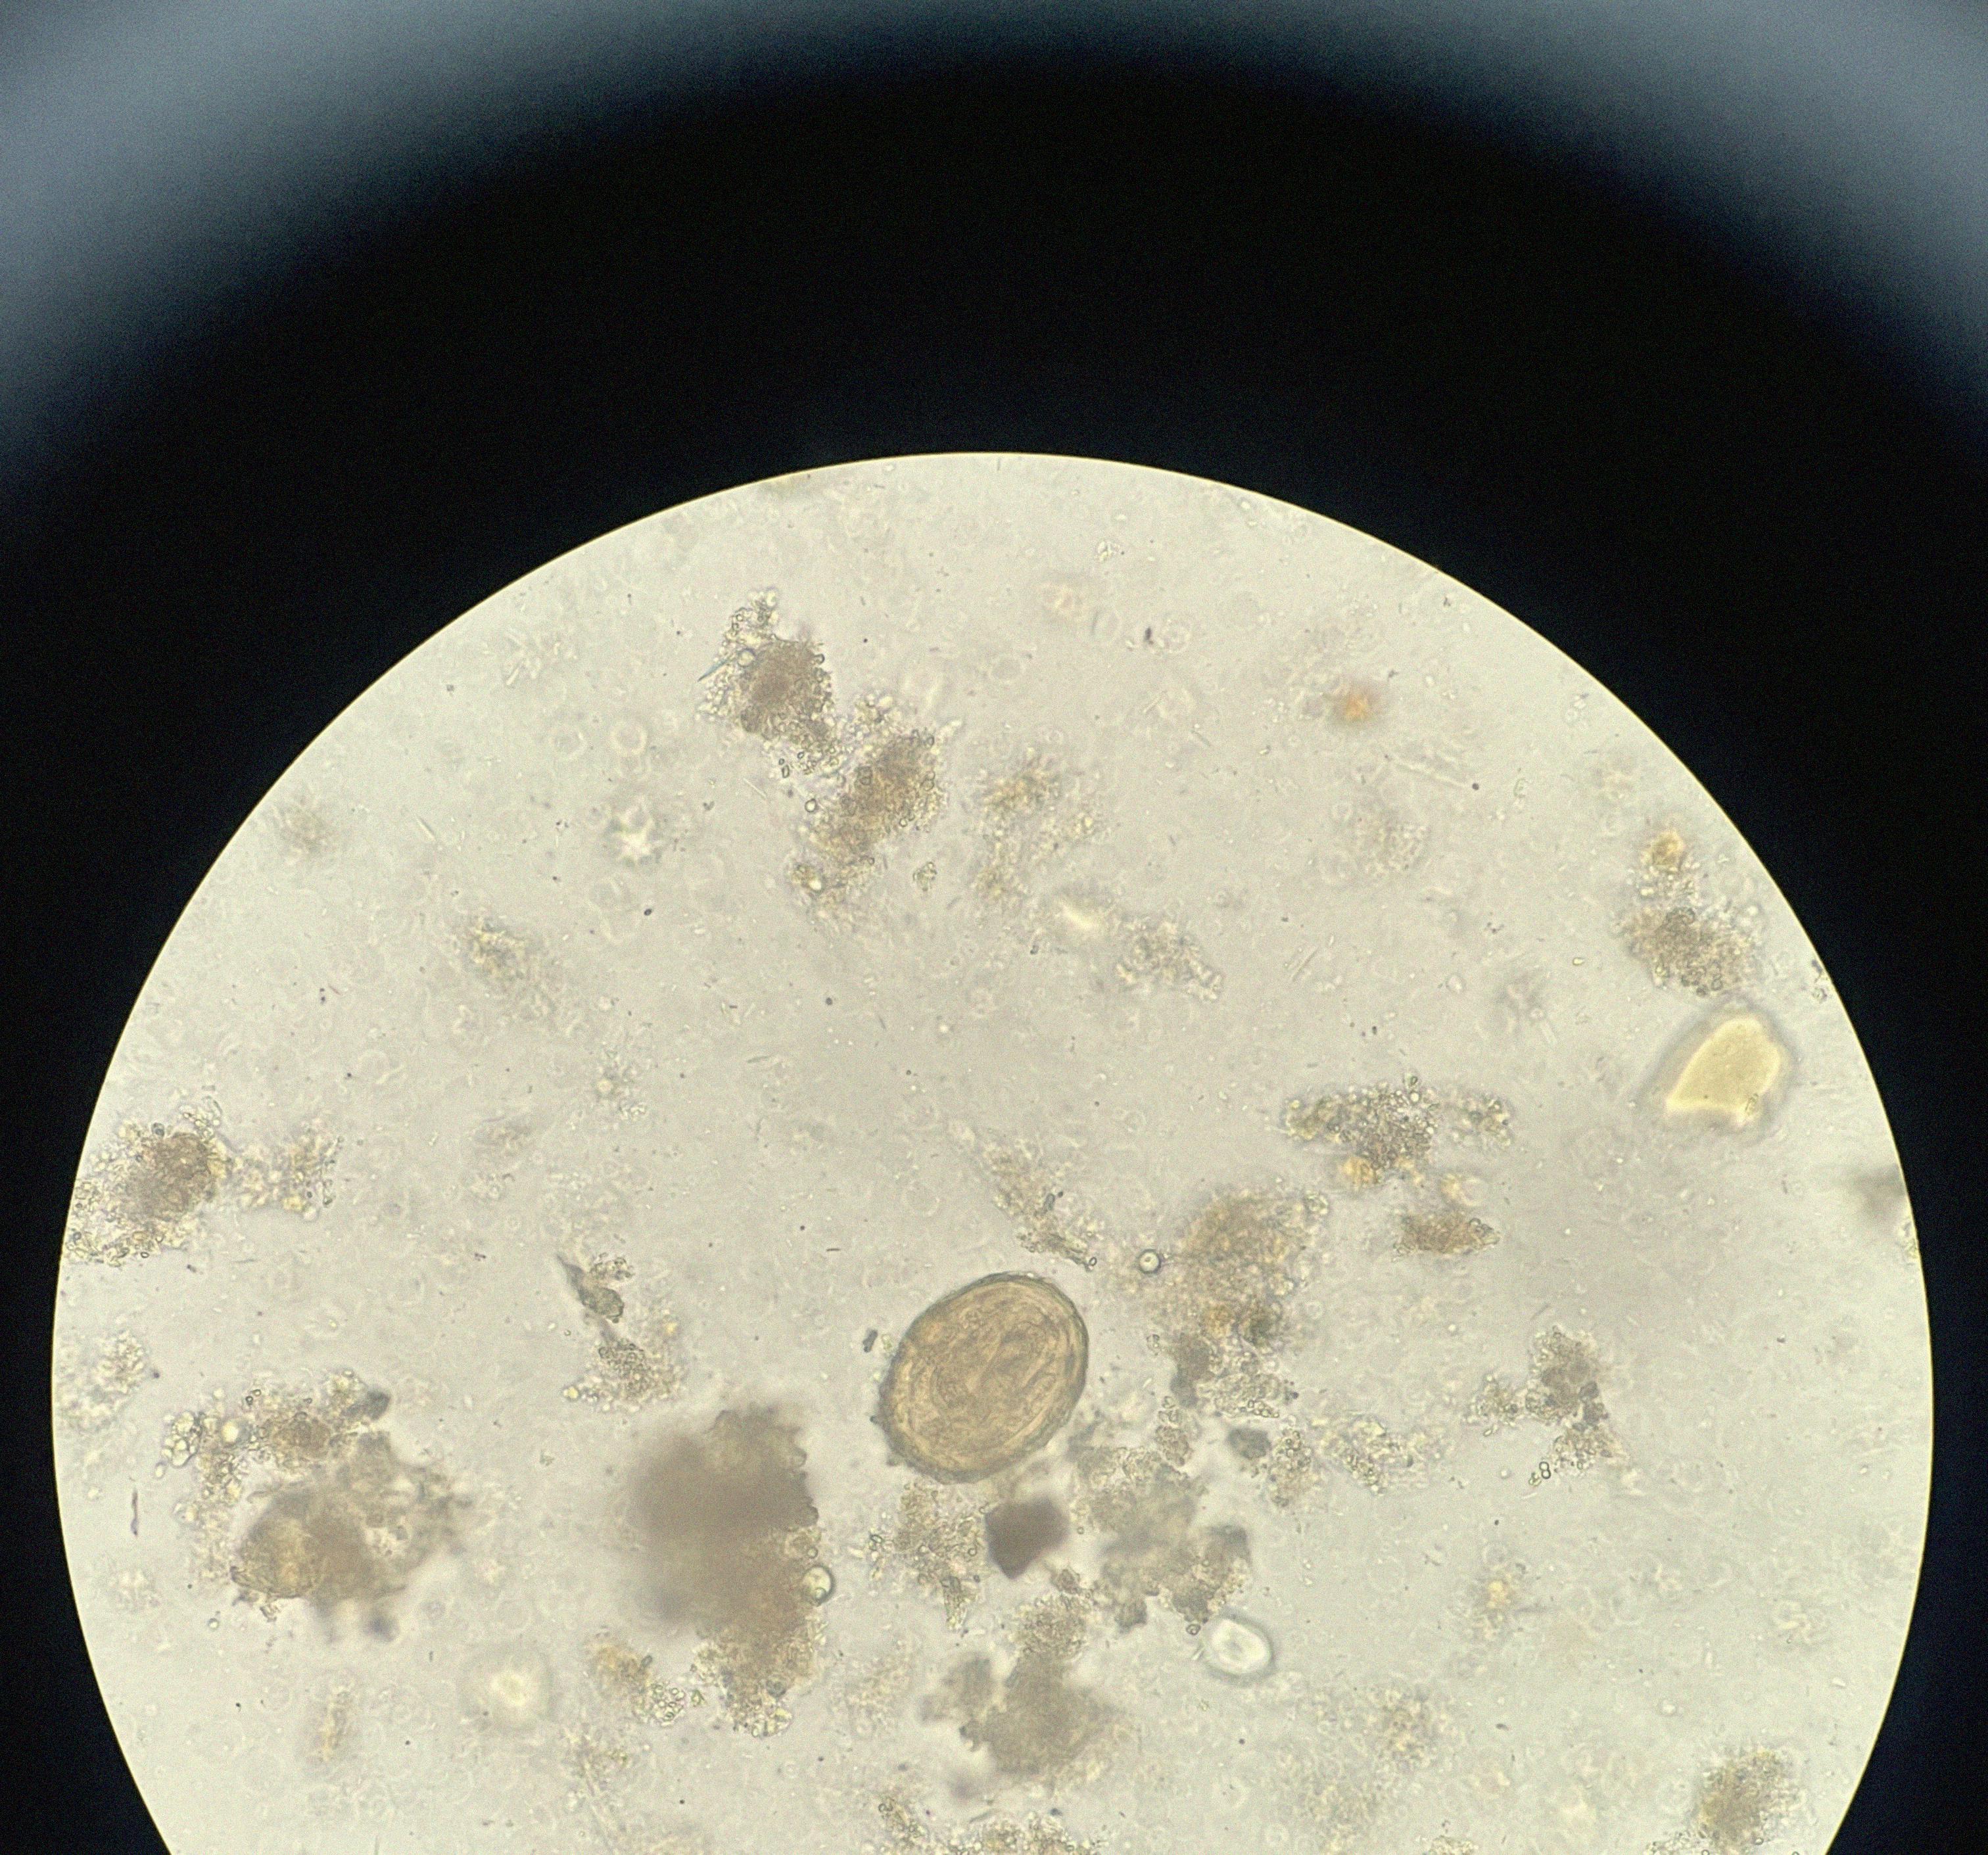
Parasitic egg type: Ascaris lumbricoides